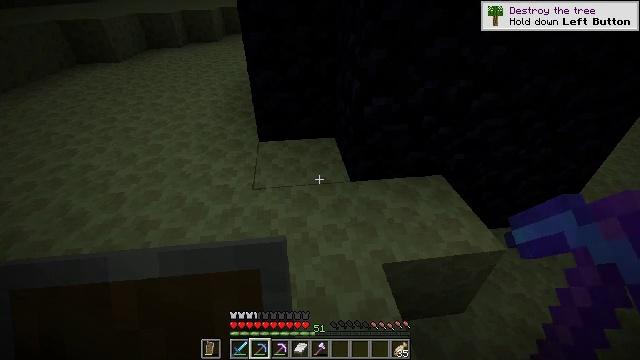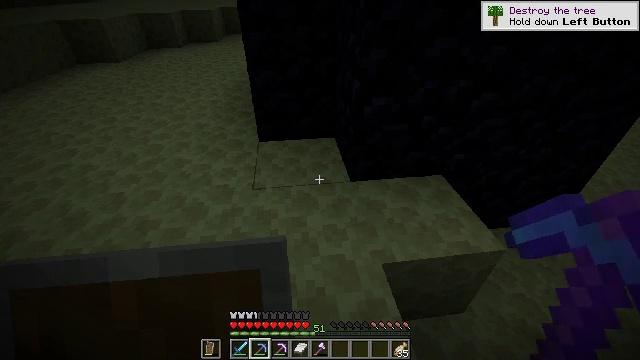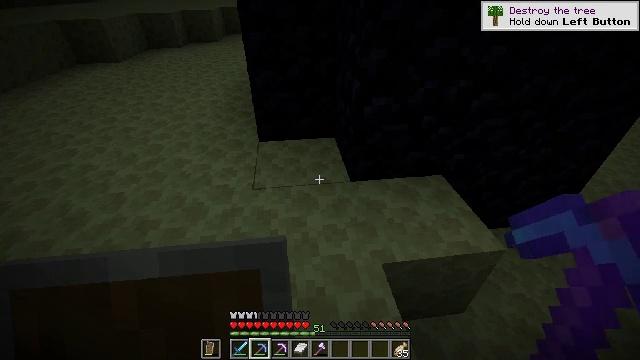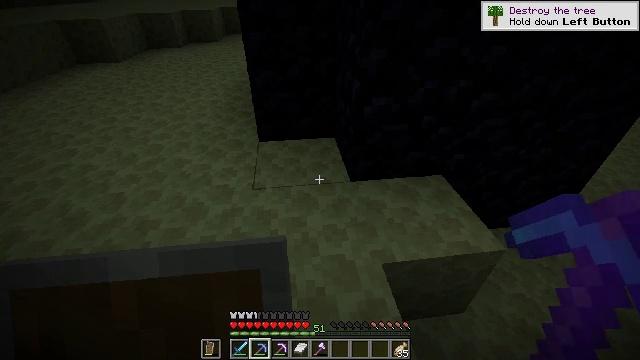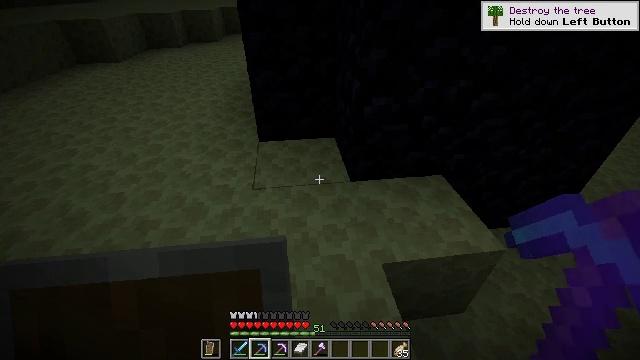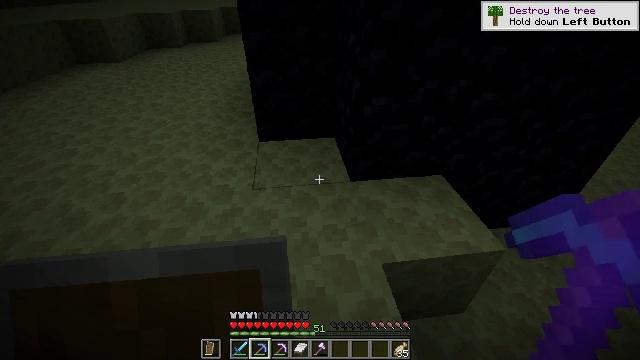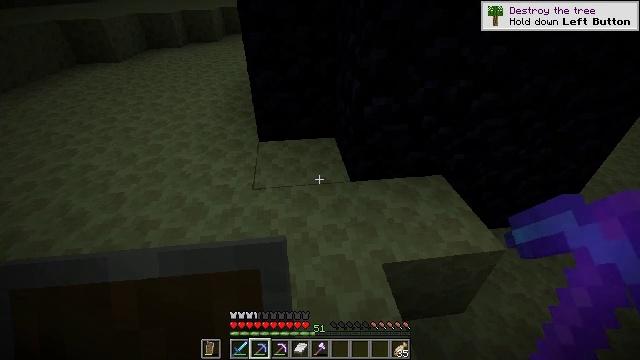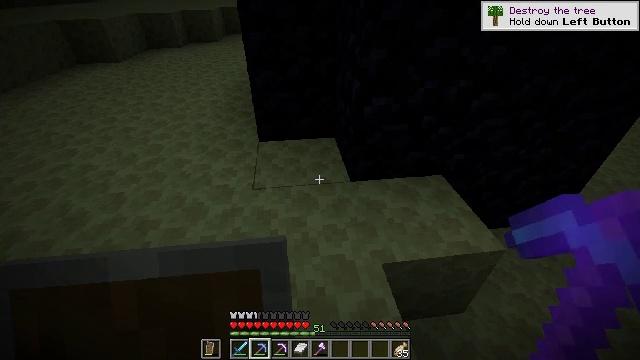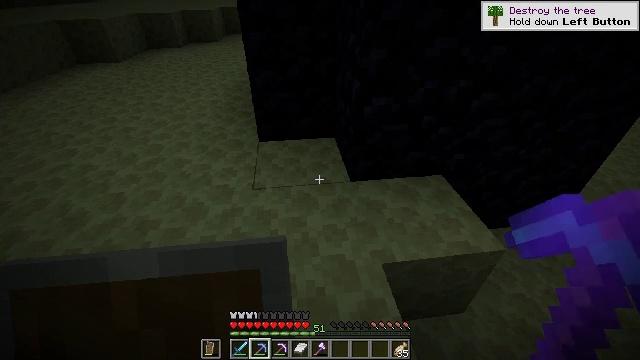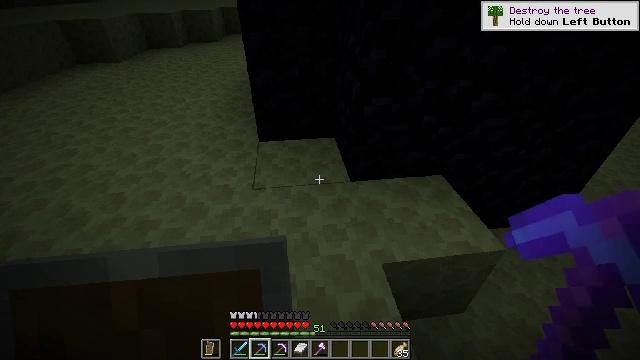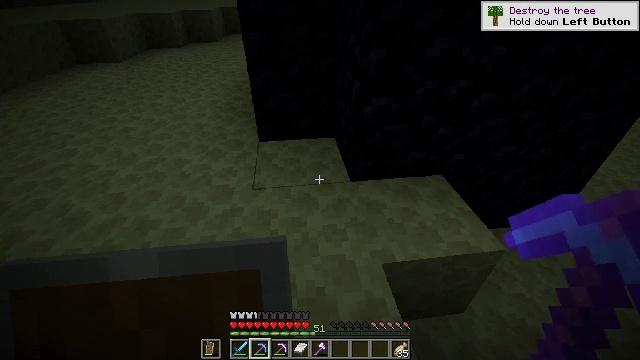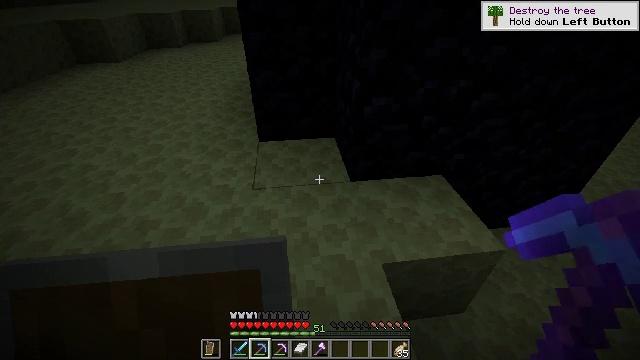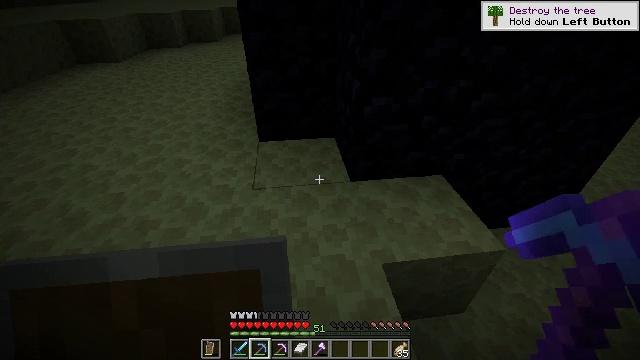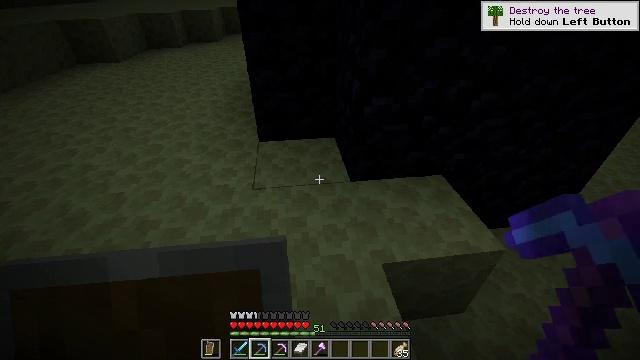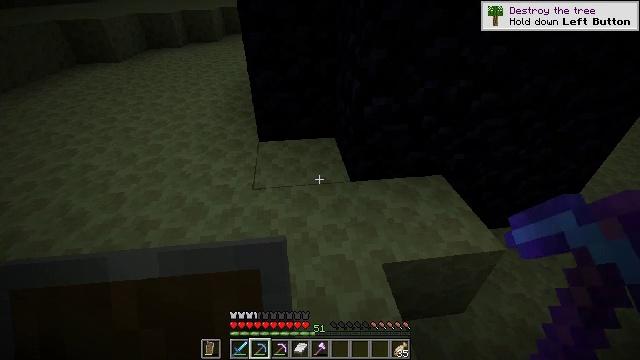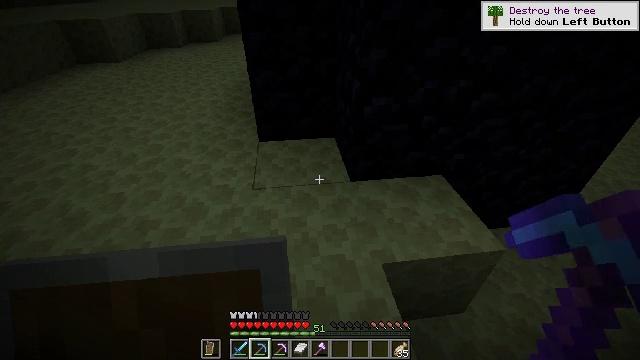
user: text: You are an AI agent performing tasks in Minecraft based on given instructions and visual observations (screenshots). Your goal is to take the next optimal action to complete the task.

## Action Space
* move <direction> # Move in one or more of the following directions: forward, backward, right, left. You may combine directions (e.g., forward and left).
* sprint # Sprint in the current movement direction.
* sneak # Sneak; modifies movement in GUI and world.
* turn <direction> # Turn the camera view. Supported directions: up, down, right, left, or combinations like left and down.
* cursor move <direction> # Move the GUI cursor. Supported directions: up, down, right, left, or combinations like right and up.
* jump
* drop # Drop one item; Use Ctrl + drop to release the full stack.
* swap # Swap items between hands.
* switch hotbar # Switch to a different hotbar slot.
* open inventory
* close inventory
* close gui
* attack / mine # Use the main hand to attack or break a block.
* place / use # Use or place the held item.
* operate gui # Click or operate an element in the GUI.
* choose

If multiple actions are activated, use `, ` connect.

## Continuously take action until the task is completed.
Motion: motion action
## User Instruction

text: Mine the obsidian block.
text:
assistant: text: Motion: no_op
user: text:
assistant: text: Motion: no_op
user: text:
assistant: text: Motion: no_op
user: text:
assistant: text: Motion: no_op
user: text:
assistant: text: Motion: no_op
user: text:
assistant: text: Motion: no_op
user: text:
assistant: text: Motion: no_op
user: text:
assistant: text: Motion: no_op
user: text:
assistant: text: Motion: no_op
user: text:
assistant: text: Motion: no_op
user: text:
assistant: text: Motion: no_op
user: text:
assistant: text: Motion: no_op
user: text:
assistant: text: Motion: no_op
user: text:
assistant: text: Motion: no_op
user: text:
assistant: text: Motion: no_op
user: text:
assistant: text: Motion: no_op
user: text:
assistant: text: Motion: no_op
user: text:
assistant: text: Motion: no_op
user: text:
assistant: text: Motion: no_op
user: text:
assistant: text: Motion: no_op
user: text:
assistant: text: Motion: no_op
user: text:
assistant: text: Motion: no_op
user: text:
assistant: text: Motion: no_op
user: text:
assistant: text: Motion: no_op
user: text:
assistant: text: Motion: no_op
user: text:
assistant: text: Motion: no_op
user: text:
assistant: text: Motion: no_op
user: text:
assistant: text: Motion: no_op
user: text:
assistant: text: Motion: no_op
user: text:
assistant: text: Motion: no_op